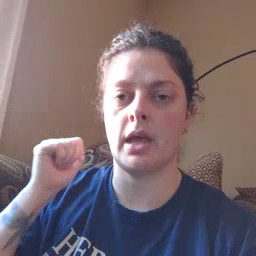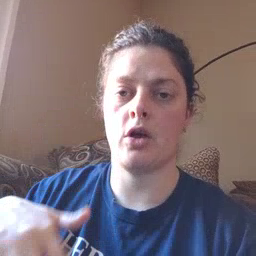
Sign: backyard